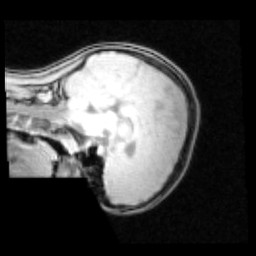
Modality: PDw
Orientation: sagittal
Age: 13
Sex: female
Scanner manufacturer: siemens
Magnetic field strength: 3 T
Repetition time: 0.25 s
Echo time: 0.00103 s